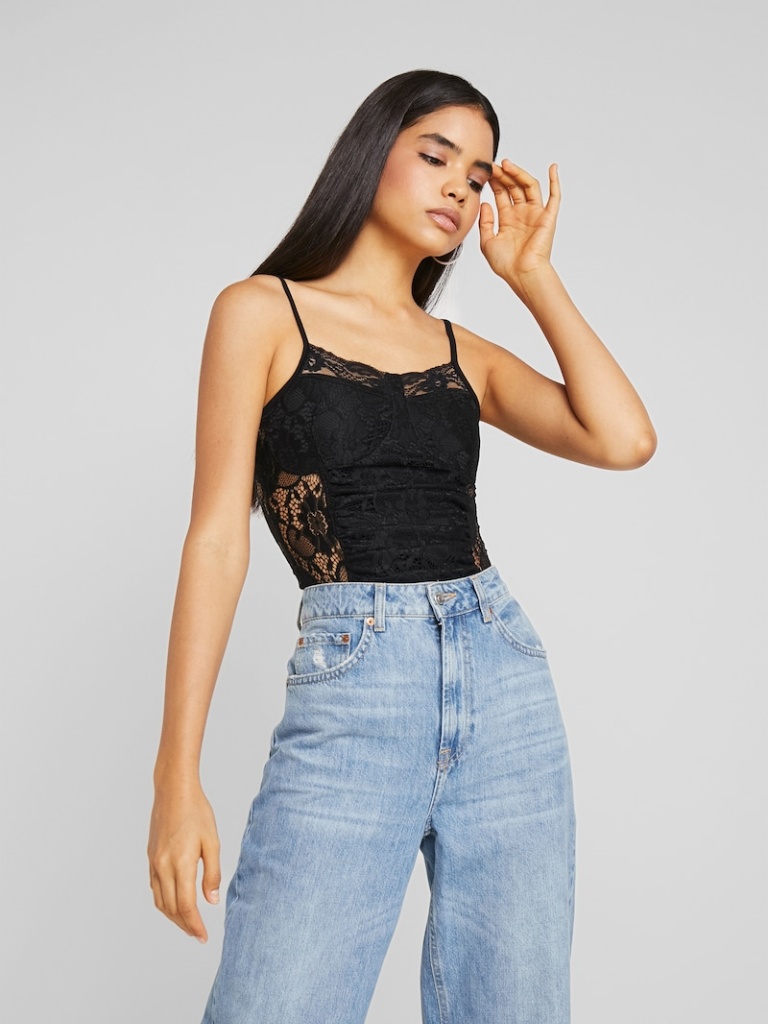
lace tight sleeveless hip length Fully Tucked in square bodysuit